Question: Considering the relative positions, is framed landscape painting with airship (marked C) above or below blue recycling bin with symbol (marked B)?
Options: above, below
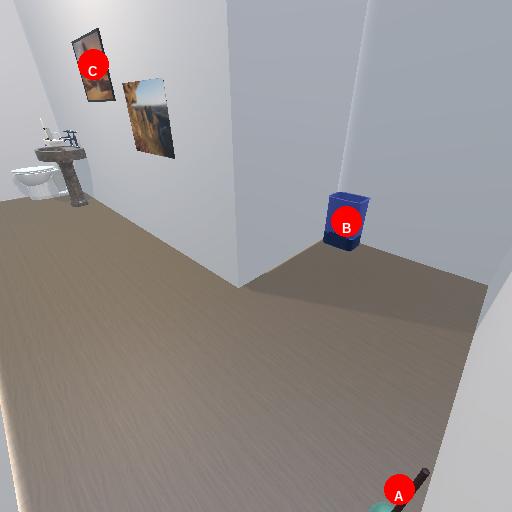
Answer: above